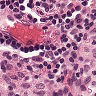
Metastatic tissue present: no